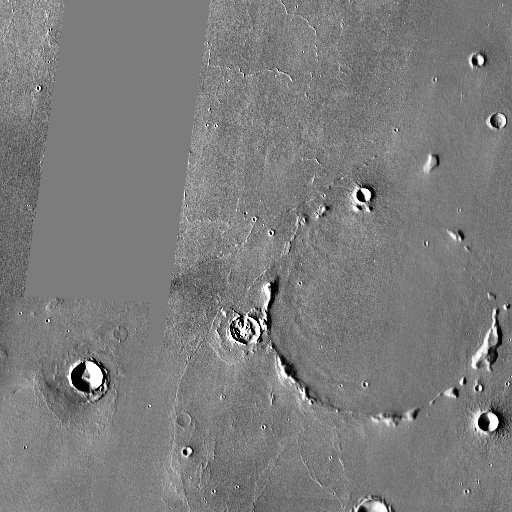
Crater classes present: Background, Other, Buried